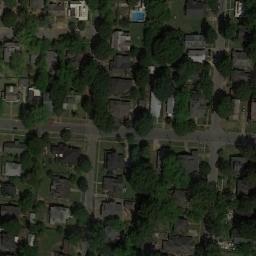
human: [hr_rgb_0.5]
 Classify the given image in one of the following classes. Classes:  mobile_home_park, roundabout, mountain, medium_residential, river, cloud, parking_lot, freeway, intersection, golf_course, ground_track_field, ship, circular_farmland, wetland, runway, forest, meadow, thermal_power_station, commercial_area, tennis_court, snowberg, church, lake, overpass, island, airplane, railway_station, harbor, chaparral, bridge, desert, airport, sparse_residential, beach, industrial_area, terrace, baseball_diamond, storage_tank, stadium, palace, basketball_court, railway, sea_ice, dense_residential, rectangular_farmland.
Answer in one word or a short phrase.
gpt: medium_residential